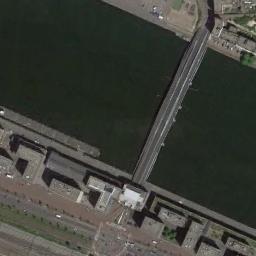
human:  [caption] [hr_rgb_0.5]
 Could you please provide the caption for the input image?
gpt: There are two parallel bridges, And the color of the water is dark green .

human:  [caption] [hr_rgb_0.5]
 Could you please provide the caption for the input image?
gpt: A bridge built on a dark green river and some buildings on one side of the river .

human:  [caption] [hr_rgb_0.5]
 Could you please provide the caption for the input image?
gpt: A bridge connects the land on both sides of the turquoise water  There are many buildings and roads on the land .

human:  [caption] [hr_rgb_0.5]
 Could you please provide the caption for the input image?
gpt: There is a bridge over the river with some buildings on the both sides .

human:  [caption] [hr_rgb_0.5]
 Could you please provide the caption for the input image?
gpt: There are many buildings beside the bridge .